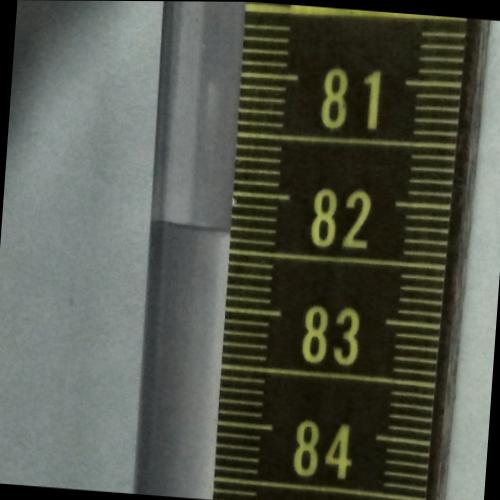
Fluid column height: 82.3 cm